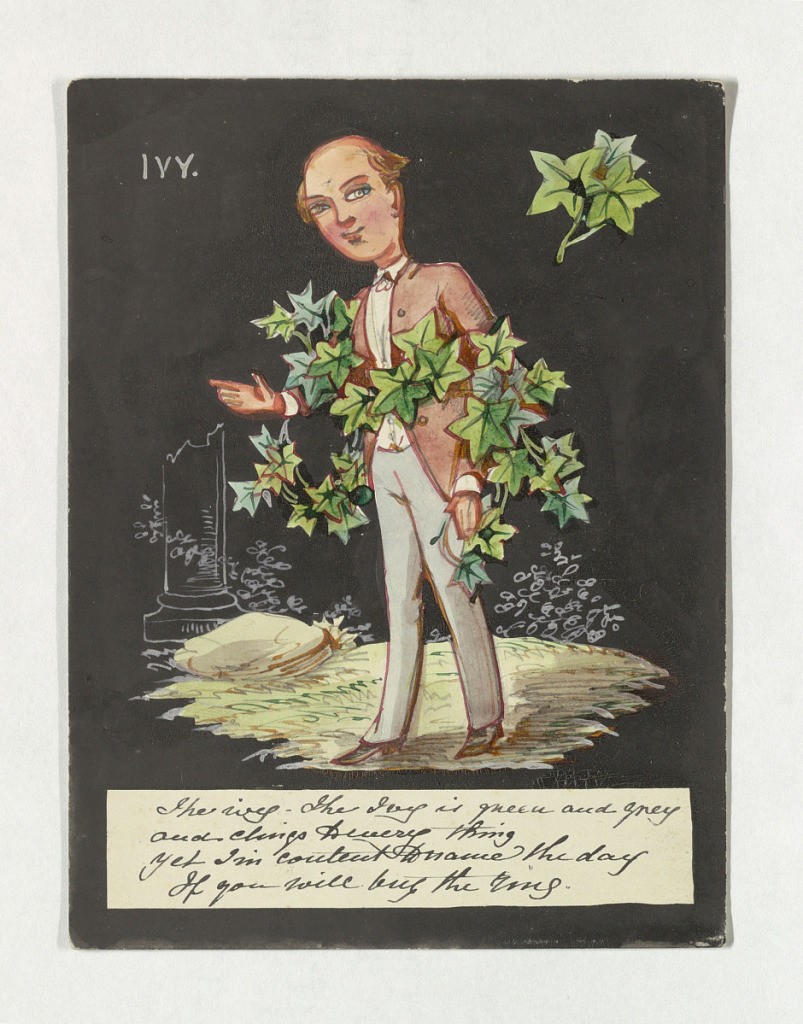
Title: Friendship Greeting, Ivy
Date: ca. 1890
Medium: Graphite, brush and watercolor, brush and oil paint on cardboard
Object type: Greeting Card
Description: Standing man with ivy before him. Below, four-line verse. At top left: "Ivy"